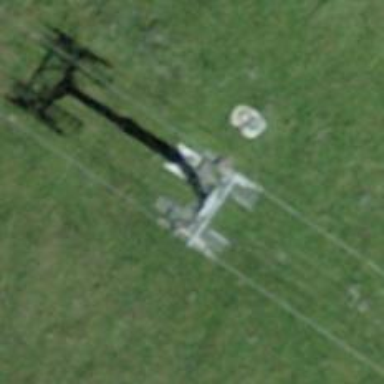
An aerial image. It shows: Pylon for aerialway.